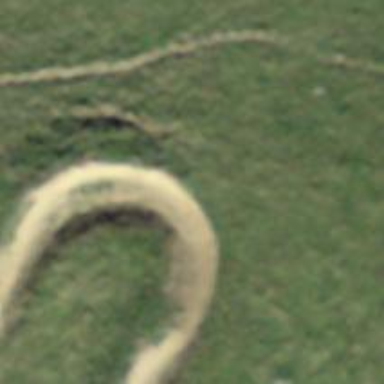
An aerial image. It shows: Excellent visible ground path.